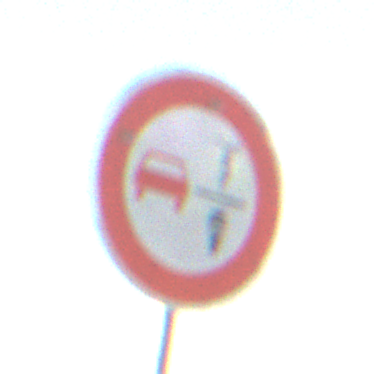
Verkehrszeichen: VerbotUeberholenEinspurigeFahrzeuge
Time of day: SunriseSunset
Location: Outdoor (Nature)
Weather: PartlyCloudy
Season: NotSpecified
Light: Natural